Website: bh-photo
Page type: order-tracking
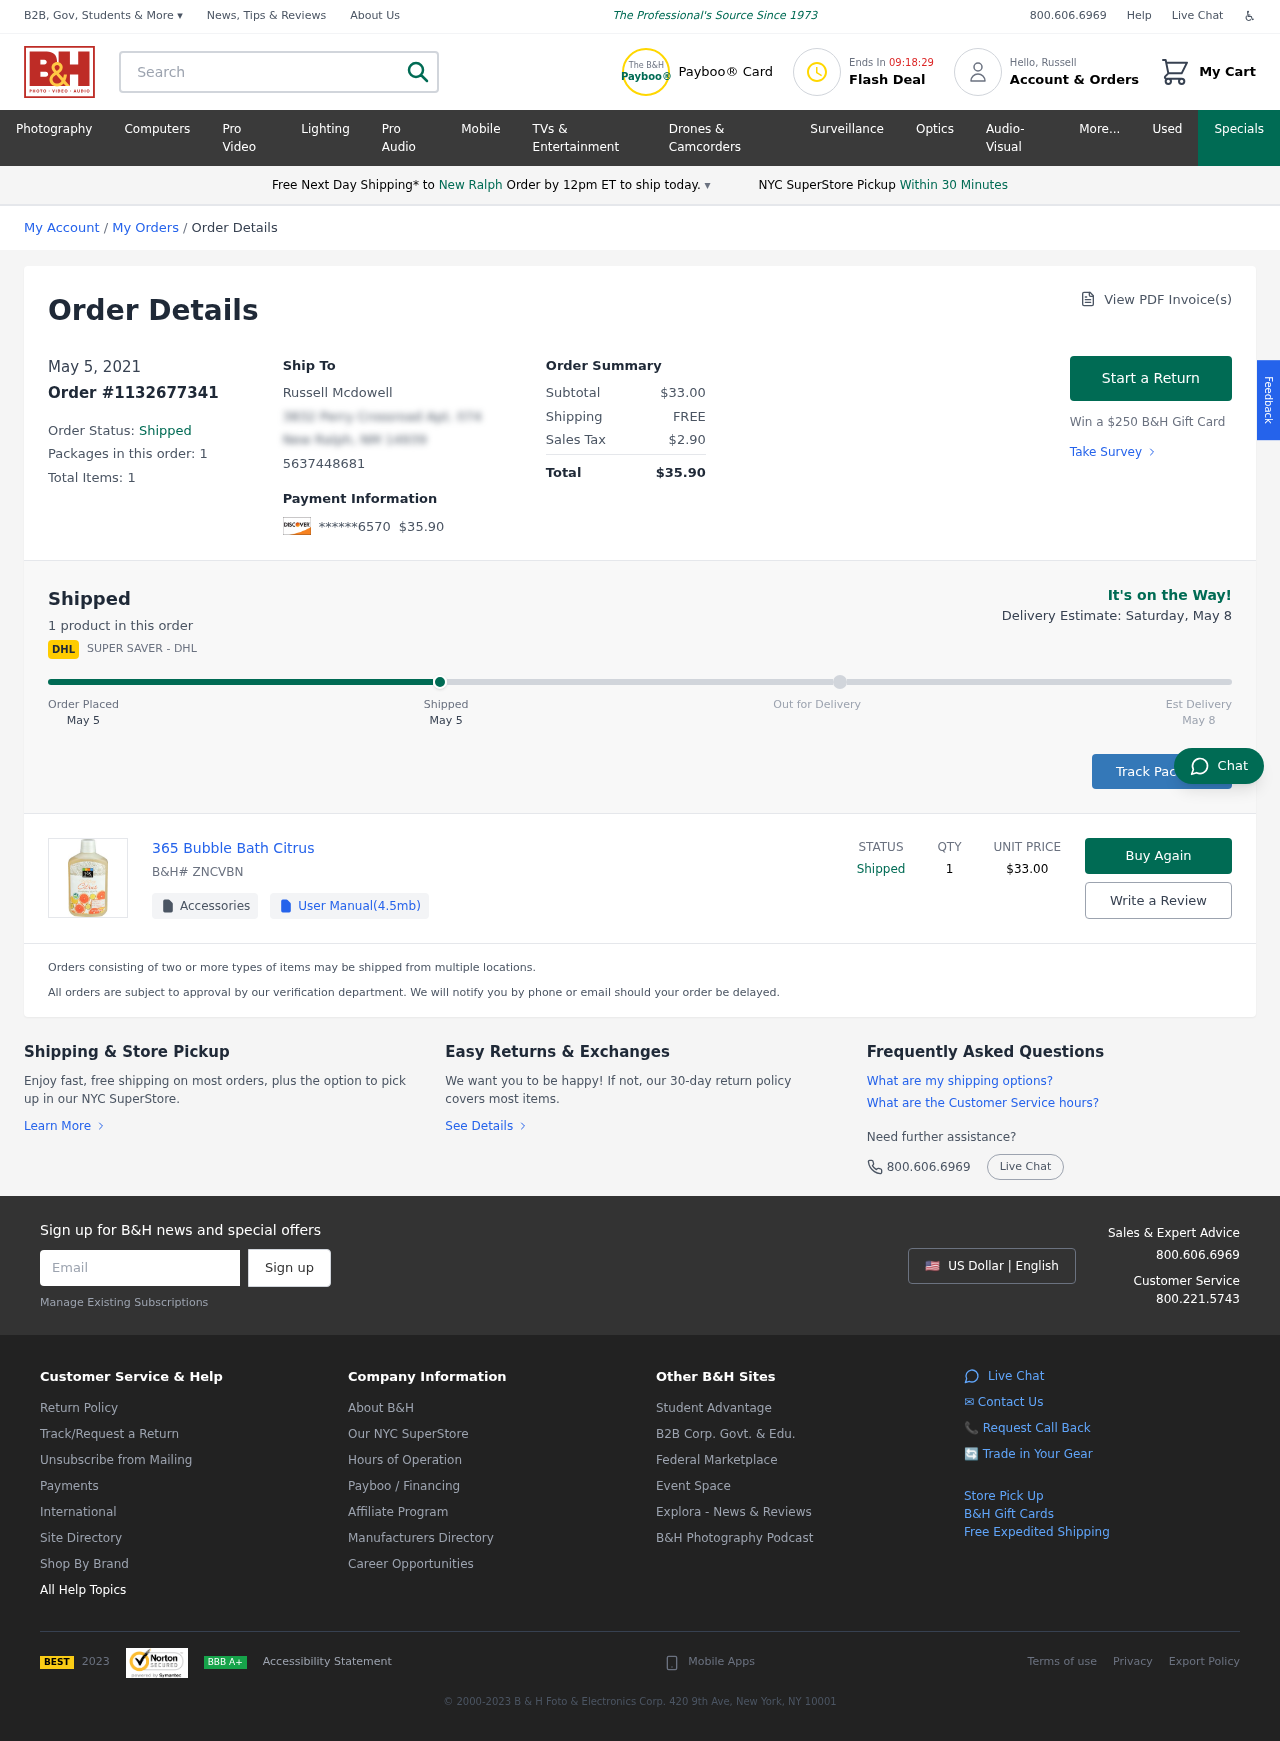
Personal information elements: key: PII_CARD_LAST4
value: ******6570
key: PII_CITY
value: New Ralph
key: PII_EMAIL
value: russellmcdowell@hotmail.com
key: PII_FIRSTNAME
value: Russell
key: PII_FULLNAME
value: Russell Mcdowell
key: PII_PHONE
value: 5637448681
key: PII_STREET
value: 3832 Perry Crossroad Apt. 074
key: PII_CITY_STATE_ZIP
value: New Ralph, NM 14939
Product elements: key: PRODUCT1_NAME
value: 365 Bubble Bath Citrus
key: PRODUCT1_PRICE
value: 33
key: PRODUCT1_QUANTITY
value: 1
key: PRODUCT1_SKU
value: ZNCVBN
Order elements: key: ORDER_DATE
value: May 5
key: ORDER_DATE
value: May 5, 2021
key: ORDER_ID
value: Order #1132677341
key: ORDER_NUM_PACKAGES
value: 1
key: ORDER_NUM_ITEMS
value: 1
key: ORDER_NUM_ITEMS
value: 1 product
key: ORDER_TOTAL
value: $35.90
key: ORDER_SUBTOTAL
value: $33.00
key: ORDER_SHIPPING_COST
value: FREE
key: ORDER_TAX
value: $2.90
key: ORDER_DELIVERY_DATE
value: May 8
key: ORDER_DELIVERY_DATE
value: Delivery Estimate: Saturday, May 8
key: ORDER_SHIPPING_DATE
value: May 5
Search elements: key: HEADER_SEARCH
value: Search